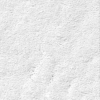
Label: not_dusty